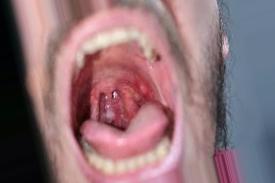
Condition: Mouth Ulcer